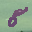
Label: 8